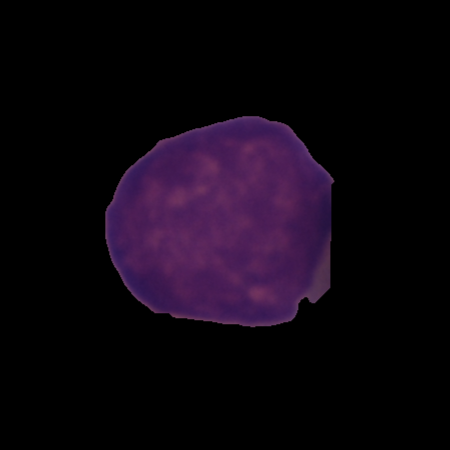
Label: cancer